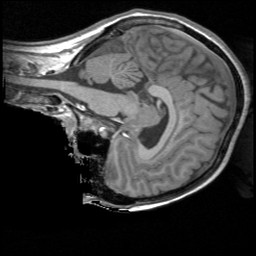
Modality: T1w
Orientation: sagittal